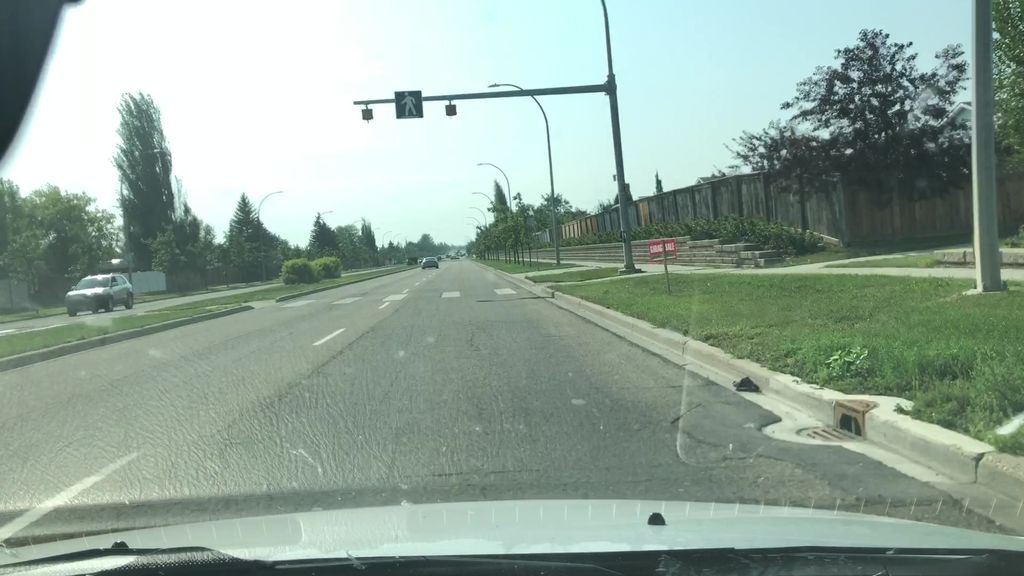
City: edmonton